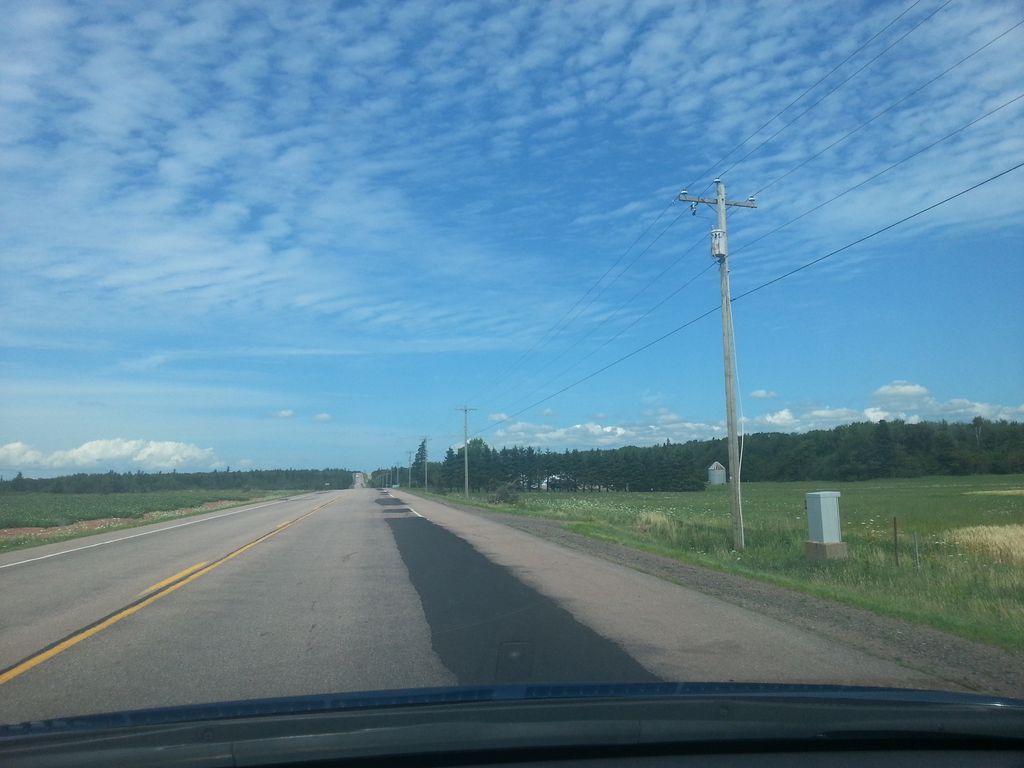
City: charlottetown